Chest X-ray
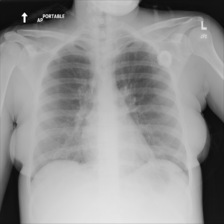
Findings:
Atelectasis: negative
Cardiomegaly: negative
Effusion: negative
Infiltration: negative
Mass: negative
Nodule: negative
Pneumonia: negative
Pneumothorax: negative
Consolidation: negative
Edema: negative
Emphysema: negative
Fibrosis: negative
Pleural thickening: negative
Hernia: negative